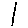
Label: line